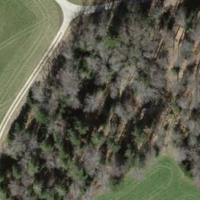
EUNIS habitat code: 41
Species observed at this site:
Petasites albus